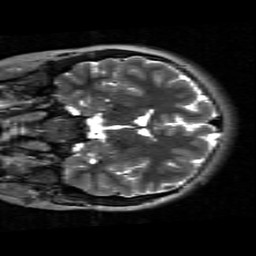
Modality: T2w
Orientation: coronal
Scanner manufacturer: siemens
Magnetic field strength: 3 T
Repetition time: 9 s
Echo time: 0.115 s